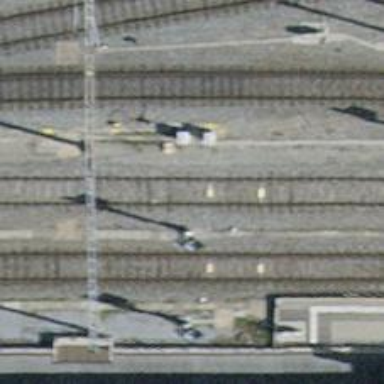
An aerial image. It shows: Railway signal.